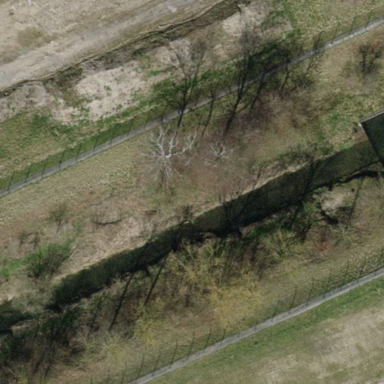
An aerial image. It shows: Fence enclosing scrubland area.